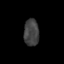
Tissue: skin
Cell type: Epithelial cells
Senescence score: 0.1336
Nuclear area (px): 404
Mean DAPI intensity: 64.344